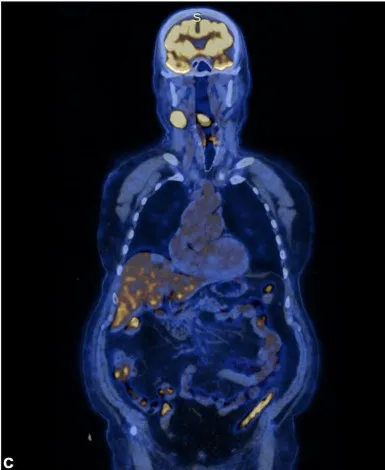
PET scan. PET scan showing increased FDG uptake in a. Soft tissue density lesion in the right throat originating from the right piriform fossa (horizontal section).
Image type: radiology (pet)